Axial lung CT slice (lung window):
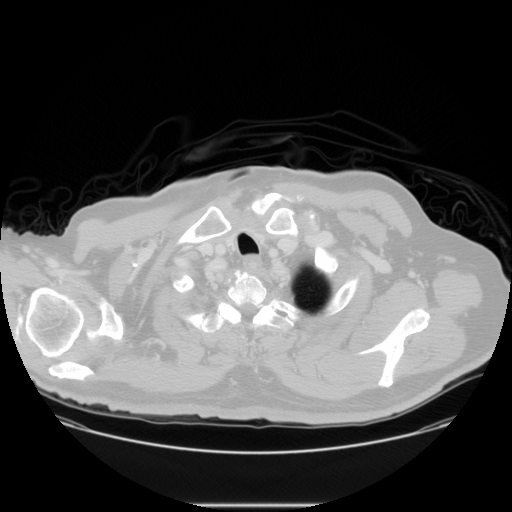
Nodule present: no